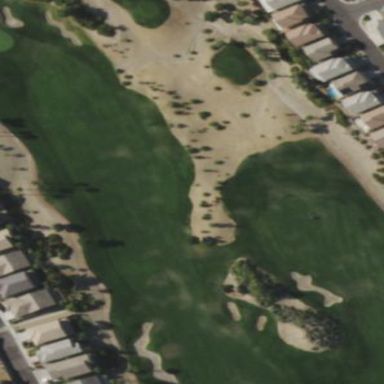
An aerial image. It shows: Rough grassy area used for golf.